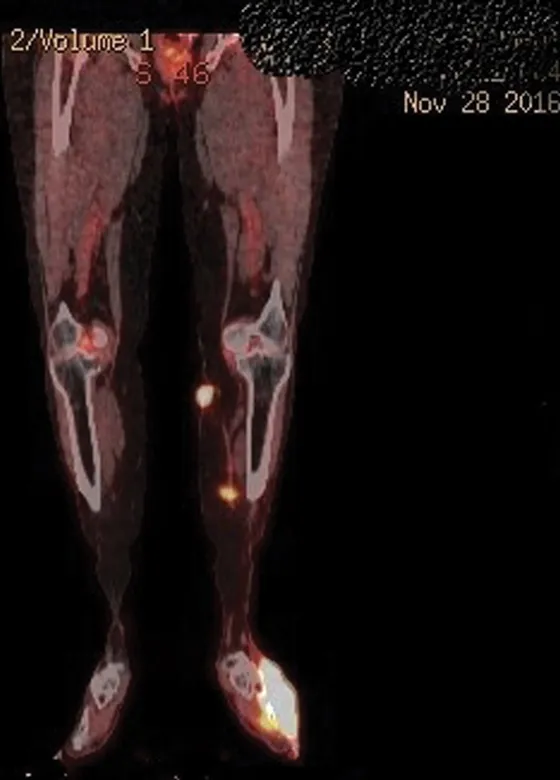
FDG-PET/CT showed a primary lesion at the dorsum of the left foot (SUV: 13.6), extensor muscles, and subcutaneous fat tissue. CT, computed tomography; FDG, fluorodeoxyglucose; PET, positron emission tomography.
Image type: radiology (pet)